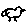
Label: bird